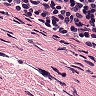
Metastatic tissue present: no